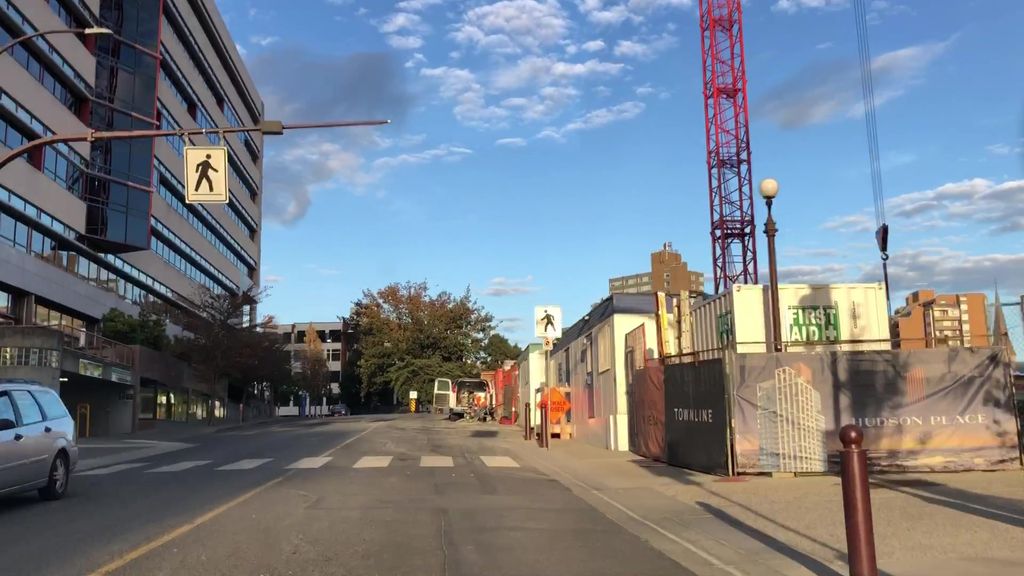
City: victoria